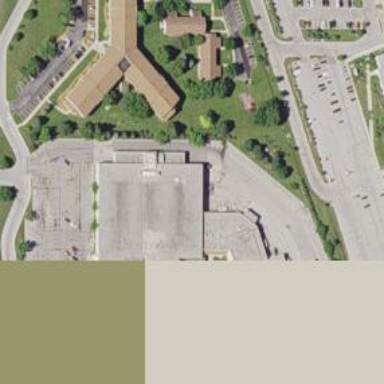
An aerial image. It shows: Supermarket.